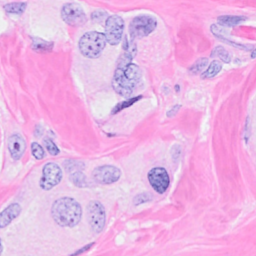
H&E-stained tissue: Breast